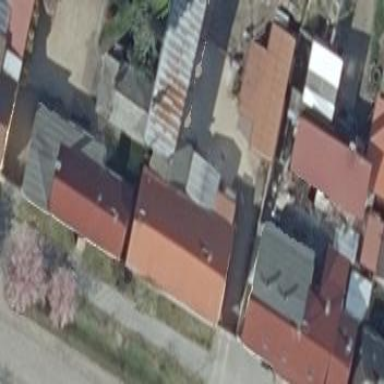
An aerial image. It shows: Residential building.